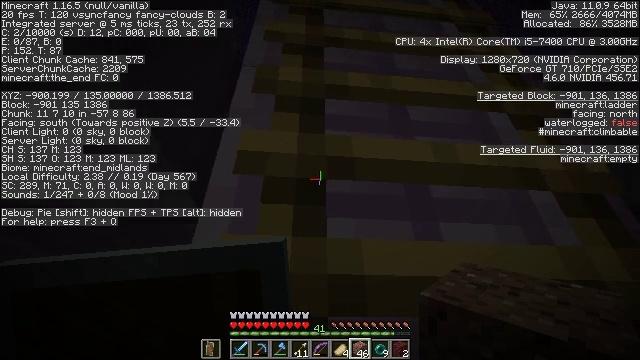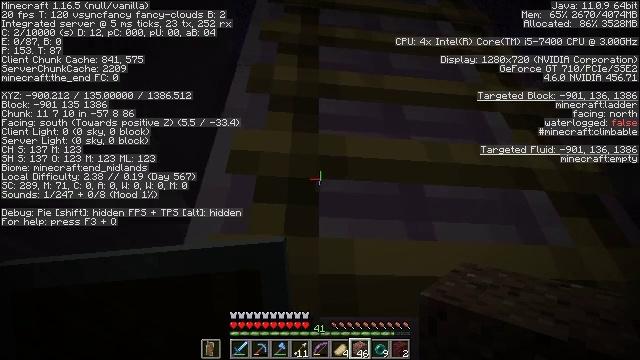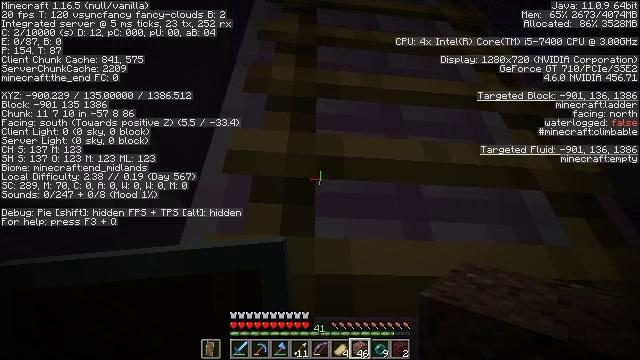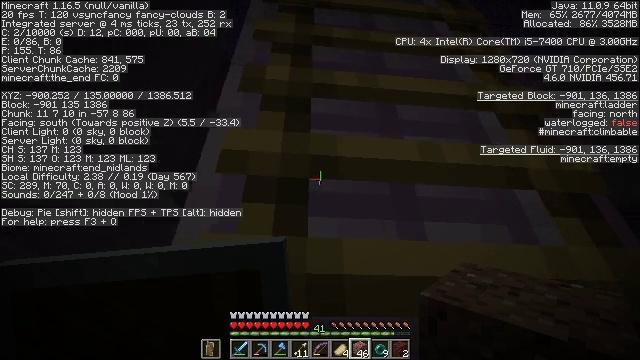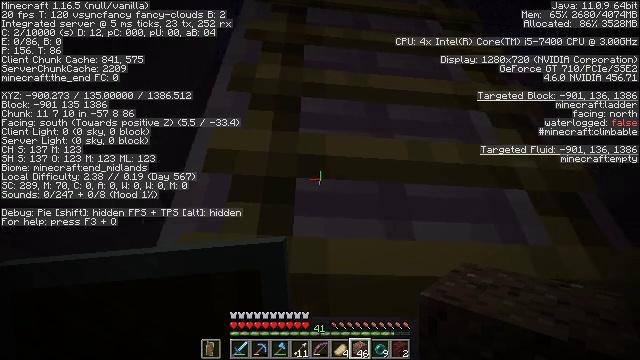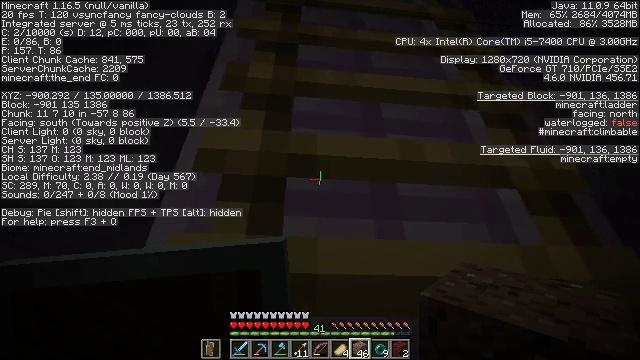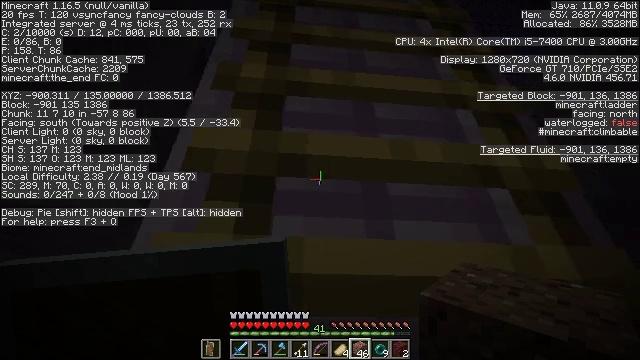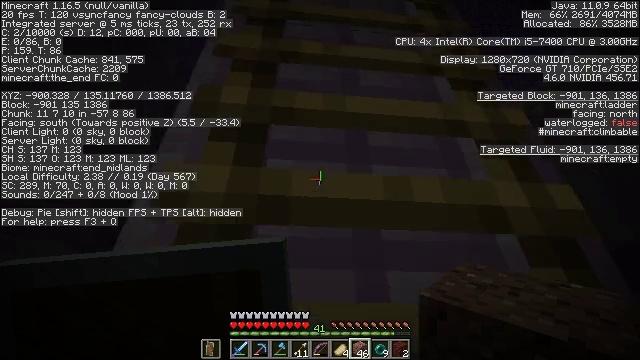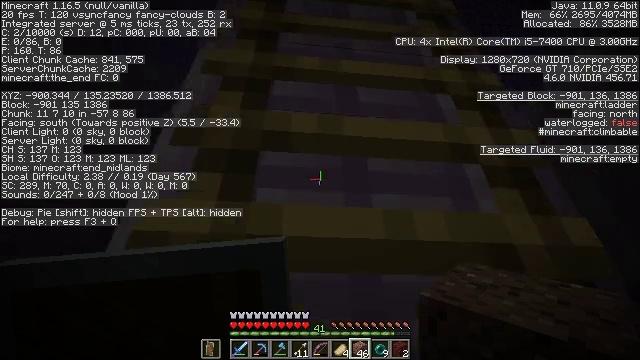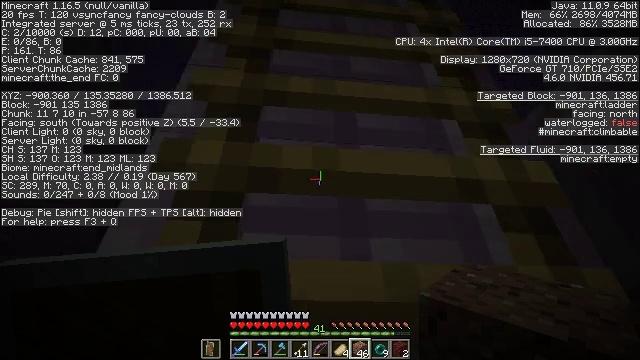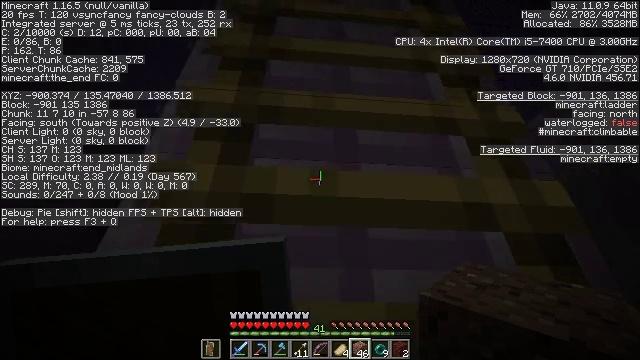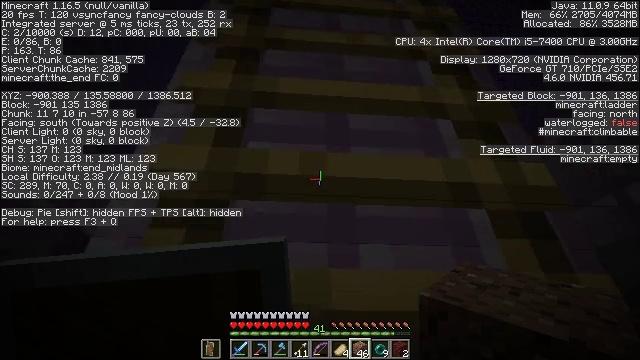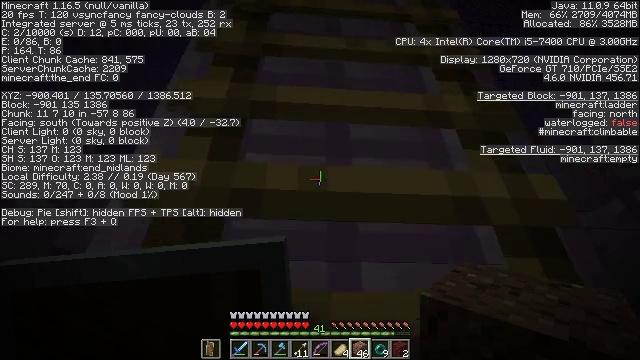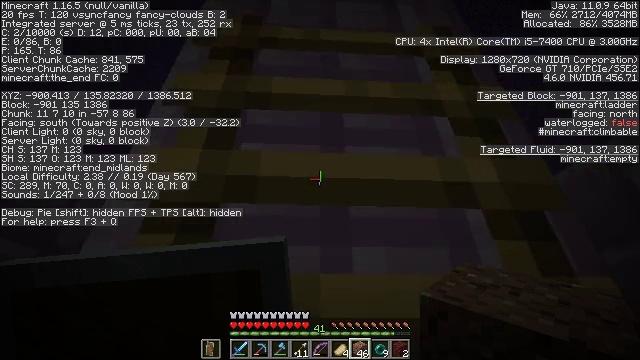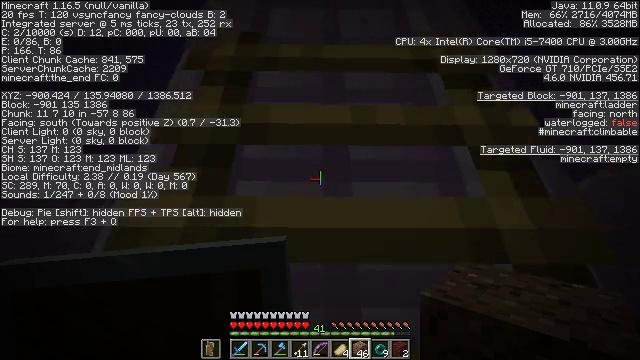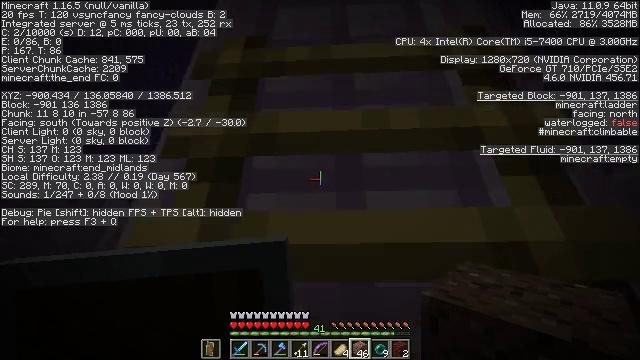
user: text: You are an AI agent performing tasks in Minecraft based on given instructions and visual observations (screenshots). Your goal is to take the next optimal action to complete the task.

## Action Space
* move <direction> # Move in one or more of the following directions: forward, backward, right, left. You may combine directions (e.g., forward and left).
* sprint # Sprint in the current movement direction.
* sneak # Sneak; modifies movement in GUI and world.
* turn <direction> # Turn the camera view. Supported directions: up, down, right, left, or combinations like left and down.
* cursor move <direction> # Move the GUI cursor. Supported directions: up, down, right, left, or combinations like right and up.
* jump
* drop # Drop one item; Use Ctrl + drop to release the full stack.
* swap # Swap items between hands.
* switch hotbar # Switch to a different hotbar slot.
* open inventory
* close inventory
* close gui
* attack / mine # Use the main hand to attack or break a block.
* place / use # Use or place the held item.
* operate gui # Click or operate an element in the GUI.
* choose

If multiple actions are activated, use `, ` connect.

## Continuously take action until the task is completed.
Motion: motion action
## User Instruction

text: Get end stone bricks for building or crafting.
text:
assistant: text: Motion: move forward and move right, sneak
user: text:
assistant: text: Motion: move forward and move right, sneak
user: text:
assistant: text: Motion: move forward and move right, sneak
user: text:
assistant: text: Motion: move forward, sneak
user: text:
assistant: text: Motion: move forward, sneak
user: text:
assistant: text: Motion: move forward, sneak
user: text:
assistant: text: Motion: move forward, sneak
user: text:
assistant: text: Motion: move forward, sneak
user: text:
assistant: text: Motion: move forward, sneak
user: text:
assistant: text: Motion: move forward, sneak
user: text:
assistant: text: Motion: move forward, sneak
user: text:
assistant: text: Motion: move forward, sneak
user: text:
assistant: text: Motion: move forward, sneak, turn left
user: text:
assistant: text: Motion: move forward, sneak, turn left
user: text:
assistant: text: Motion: move forward, sneak, turn left and down
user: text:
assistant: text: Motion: move forward, sneak, turn left and down
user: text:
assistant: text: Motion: move forward, sneak, turn left
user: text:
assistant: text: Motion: move forward, sneak, turn left and down
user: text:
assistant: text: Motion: move forward, sneak, turn left and down
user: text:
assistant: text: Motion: move forward, sneak, turn left and down
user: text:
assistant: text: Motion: move forward, sneak, turn left and down
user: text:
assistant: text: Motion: move forward, sneak, turn left and down
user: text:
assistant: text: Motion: move forward, sneak, turn left and down
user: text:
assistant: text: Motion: move forward, sneak, turn left and down
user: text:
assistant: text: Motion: move forward, sneak, turn left and down
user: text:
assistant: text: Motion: move forward, sneak
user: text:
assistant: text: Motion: move forward, sneak
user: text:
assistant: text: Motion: move forward, sneak
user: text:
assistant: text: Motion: move forward, sneak
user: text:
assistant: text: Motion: move forward, sneak